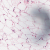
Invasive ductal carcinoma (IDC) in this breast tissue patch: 0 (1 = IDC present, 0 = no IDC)